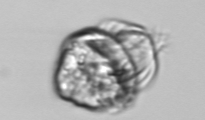
Label: Leegaardiella_ovalis